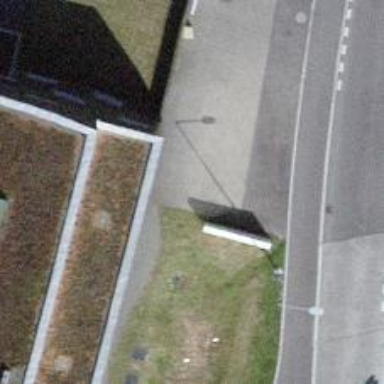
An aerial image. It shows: Parking entrance.